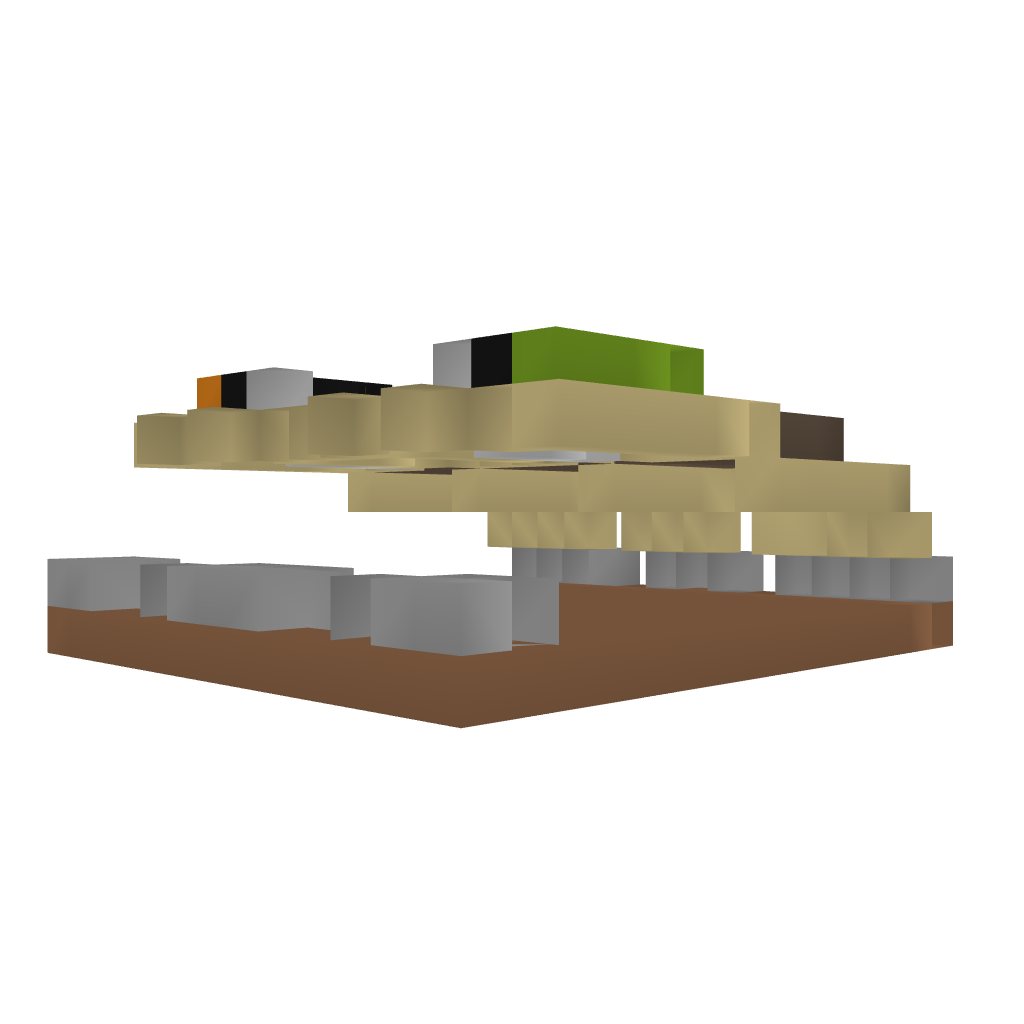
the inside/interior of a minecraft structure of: small elevated farm